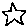
Label: star